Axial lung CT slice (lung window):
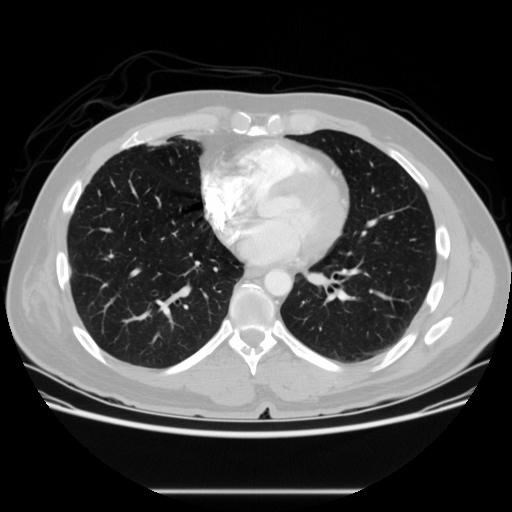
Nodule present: no